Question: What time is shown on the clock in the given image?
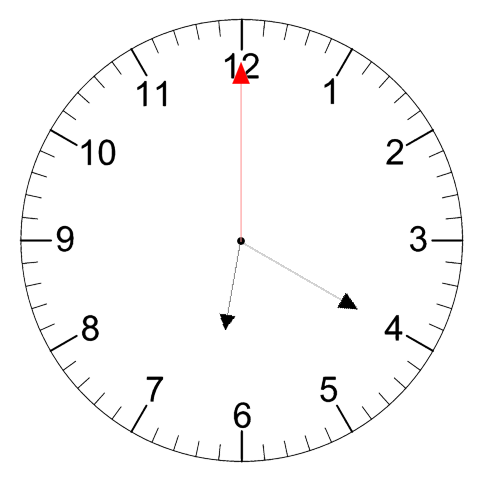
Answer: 06:20:00